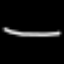
Label: line